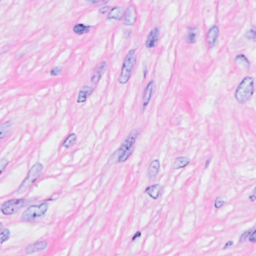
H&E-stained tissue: Breast